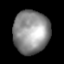
Tissue: lung
Cell type: Epithelial cells
Senescence score: 0.1466
Nuclear area (px): 1527
Mean DAPI intensity: 141.924